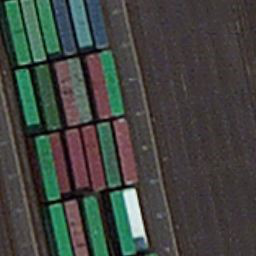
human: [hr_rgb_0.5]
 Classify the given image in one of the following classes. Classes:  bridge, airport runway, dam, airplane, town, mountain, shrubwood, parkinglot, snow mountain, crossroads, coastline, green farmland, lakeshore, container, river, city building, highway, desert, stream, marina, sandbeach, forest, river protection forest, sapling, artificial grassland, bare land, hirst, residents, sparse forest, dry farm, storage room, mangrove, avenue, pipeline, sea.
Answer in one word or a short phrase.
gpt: container